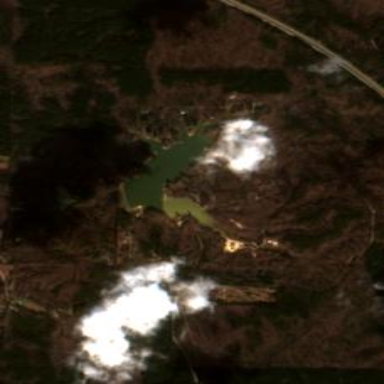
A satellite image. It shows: Serene lake.